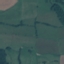
Land use / land cover class: Pasture